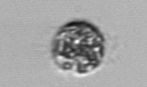
Label: coccolithophorid